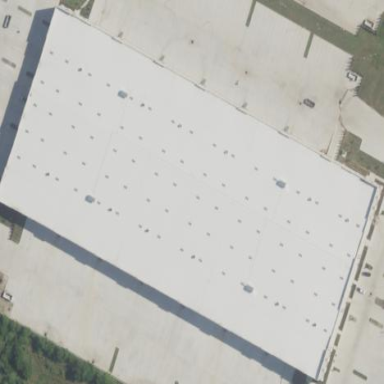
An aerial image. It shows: Warehouse serving as post depot.